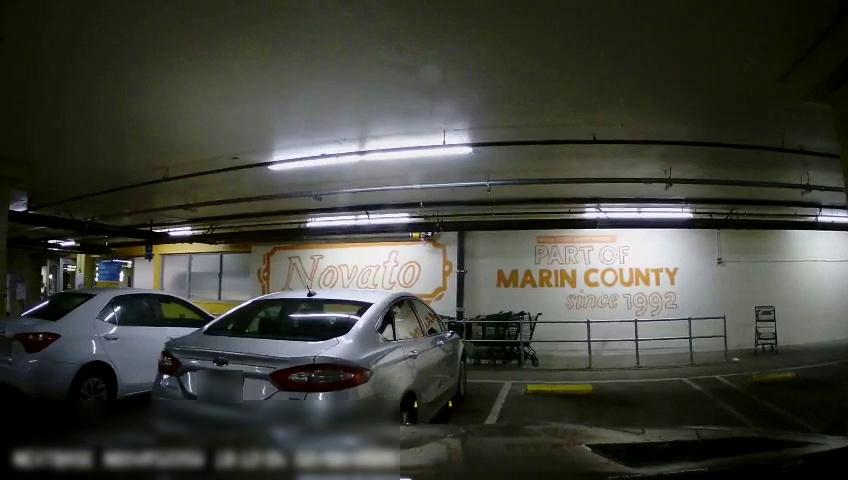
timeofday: Night
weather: Other
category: Drivable Space
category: Vehicles | Car
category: Vehicles | Car